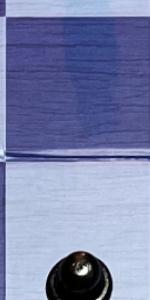
Label: Empty